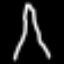
Label: The Eiffel Tower